Question: How do I make script that does the following:
- - -
'''
var valCash = prompt("How much do you have?");
var price = prompt("Whats the product price?");
var buying = valCash / price;
console.log(buying);
var buyingLeftover = valCash - (buying * price);
console.log(buyingLeftover);
'''

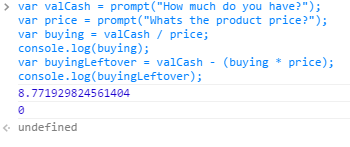
Answer: The math is the problem, not your JavaScript. You first find you can buy X amount of something and store that in "buying". However, you then go on to produce 0.
'''
var buying = valCash / price;
var buyingLeftover = valCash - (buying * price);
'''
It is easy to see, just use a substitution.
'''
var buying = valCash / price;
var buyingLeftover = valCash - ( (valCash / price) * price);
'''
which is
'''
var buying = valCash / price;
var buyingLeftover = valCash - valCash;
'''
In order to not get 0 you would need to avoid purchasing partial products. This means only whole numbers. You can do this by parsing the number as an integer
'''
var buyingLeftover = valCash - (parseInt(buying,10) * price);
'''
And now you will get the leftover from purchasing
'''
var valCash = 8;//prompt("How much do you have?");
var price = 6;//prompt("Whats the product price?");
var buying = valCash / price;
console.log(buying);//1.3333333333333333
var buyingLeftover = valCash - (parseInt(buying,10) * price);
console.log(buyingLeftover);//2
'''